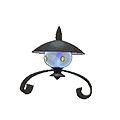
Pok\u00e9mon: lampent